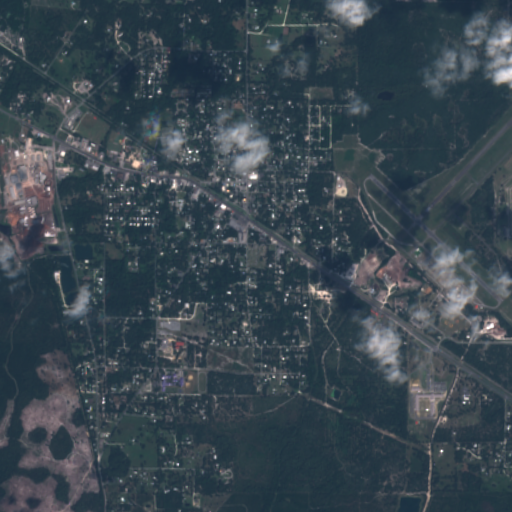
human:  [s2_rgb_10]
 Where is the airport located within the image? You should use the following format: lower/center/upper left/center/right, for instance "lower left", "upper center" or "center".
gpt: The airport is located in the upper right of the image.
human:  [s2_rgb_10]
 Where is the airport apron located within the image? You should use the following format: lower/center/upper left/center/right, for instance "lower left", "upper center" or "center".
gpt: The airport apron is located in the center right of the image.
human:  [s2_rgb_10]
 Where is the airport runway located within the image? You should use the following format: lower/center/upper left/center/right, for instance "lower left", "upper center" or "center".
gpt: The airport runway is located in the upper right of the image.
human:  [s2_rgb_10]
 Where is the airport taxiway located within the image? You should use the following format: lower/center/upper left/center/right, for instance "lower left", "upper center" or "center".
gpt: The airport taxiway is located in the upper right of the image.
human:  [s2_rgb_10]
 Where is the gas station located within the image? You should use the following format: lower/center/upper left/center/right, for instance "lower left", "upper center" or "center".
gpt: The gas station is located in the upper left of the image.
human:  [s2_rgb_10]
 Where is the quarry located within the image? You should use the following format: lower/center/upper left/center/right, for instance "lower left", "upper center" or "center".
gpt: There is no quarry in the image.